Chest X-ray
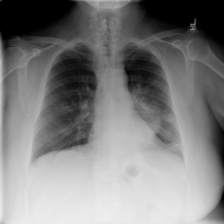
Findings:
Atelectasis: negative
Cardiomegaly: negative
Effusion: negative
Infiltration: negative
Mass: positive
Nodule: negative
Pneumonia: negative
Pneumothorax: negative
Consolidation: negative
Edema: negative
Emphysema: negative
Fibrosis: negative
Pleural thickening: negative
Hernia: negative